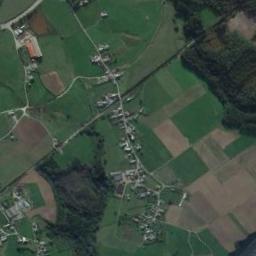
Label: rectangular_farmland